В двух вертикальных сообщающихся цилиндрах (см. рисунок) под поршнями массами $2 m$ и $m$ находится один моль идеального одноатомного газа.  Над поршнями — вакуум. На рисунке показаны геометрические размеры: $S$ — площадь поршня, $V^{\prime}$ — объем трубы, соединяющей сосуды. Поршень $2 m$ закреплен, а поршень $m$ свободен. Затем поршень $2 m$ освобождают. Оба поршня начинают перемещаться без трения. Удар поршня $m$ о верхнюю крышку цилиндра происходит абсолютно упруго.
Найдите максимально большое отношение $T_{к} / T_{0}$, которое можно достигнуть, изменяя расстояние $b$ $\big($$T_{к}$ — конечная равновесная температура газа, а $T_{0}$ — начальная$\big)$. Принять, что стенки цилиндров и поршни теплом с газом не обмениваются.
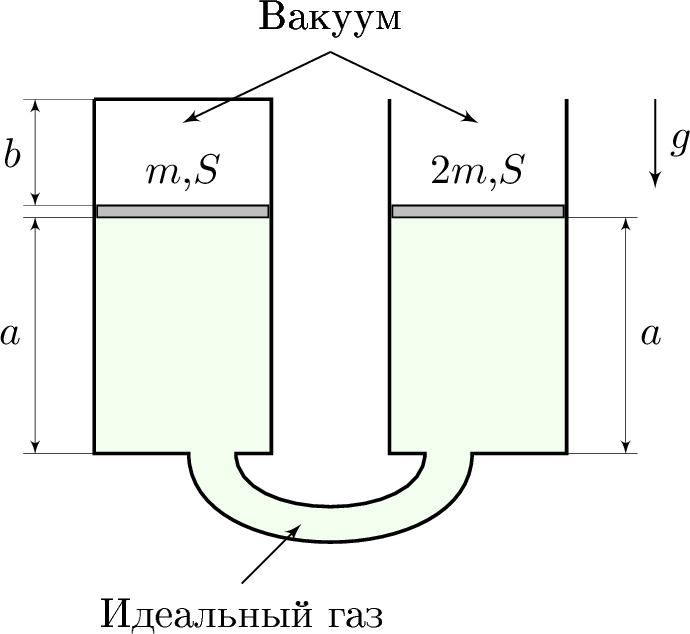
Решение: Из условия адиабатичности процесса следует, что увеличение внутренней энергии газа происходит за счет работы силы тяжести\begin{equation}C\left(T_{к}-T_{0}\right)=m g\left(2 x_{2}-x_{1}\right)=p_{0} S\left(2 x_{2}-x_{1}\right),\tag1\end{equation}где $C=\frac{3 R}{2}$, $x_{2}$ — смещение поршня $2 m$ вниз, a $x_{1}$ — смещение поршня $m$ вверх. Из уравнения состояния идеального газа имеем:\begin{equation}V_{к}=S\left(3 a-x_{2}+x_{1}\right)=\frac{R T_{к}}{p_{к}}.\tag2\end{equation}Исключим из $(1)$ и $(2)$ $x_{1}$:$$\left\{\begin{array}{l}\frac{3 R}{2 p_{0} S}\left(T_{к}-T_{0}\right)=2 x_{2}-x_{1},\\\frac{R T_{к}}{S p_{к}}=3 a-x_{2}+x_{1},\end{array}\right.$$отсюда$$x_{2}+3 a=\frac{3}{2} \frac{R T_{к}}{p_{0} S}+\frac{R T_{к}}{S p_{к}}-\frac{3}{2} \frac{R T_{0}}{p_{0} S}$$или\begin{equation}T_{к}=\frac{\frac{3 R T_{0}}{2 p_{0} S}+3 a+x_{2}}{\frac{3 R}{2 p_{0} S}+\frac{R}{p_{к} S}}.\tag3\end{equation}Из $(3)$ следует, что $T_{к}$ максимальна, когда $x_{2}$ и $p_{к}$ также максимальны. Но$$x_{2\mathrm{max} }=a, p_{к\mathrm{max}}=\frac{2 m g}{S}=2 p_{0},\\T_{к \mathrm{max} }=\frac{\frac{3 R T_{0}}{2 p_{0} S}+4 a}{\frac{R}{p_{0} S}\left(\frac{3}{2}+\frac{1}{2}\right)}, \qquad \left(\frac{T_{к}}{T_{0}}\right)_{\mathrm{max}}=\frac{\frac{3}{2}+\frac{4}{3}}{2}=\frac{17}{12} \approx 1.43$$(использовано условие $V_{0}=3 a S=\frac{R T_{0}}{p_{0}}$).
Ответ: $$ \left(\frac{T_{к}}{T_{0}}\right)_{\max }=\frac{17}{12} \approx 1.43. $$
Темы:
T, ЗСЭ, Термодинамика, Всероссийские, Температура